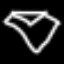
Label: diamond